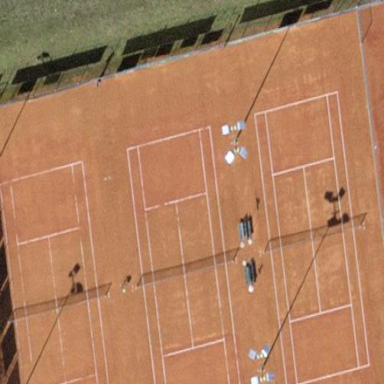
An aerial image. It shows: Tennis court on pitch designated for leisure land.